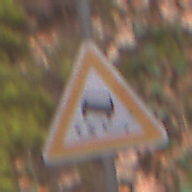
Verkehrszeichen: SchleuderOderRutschgefahr
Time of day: Midday
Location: Outdoor (Nature)
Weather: Overcast
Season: Autumn
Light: Natural